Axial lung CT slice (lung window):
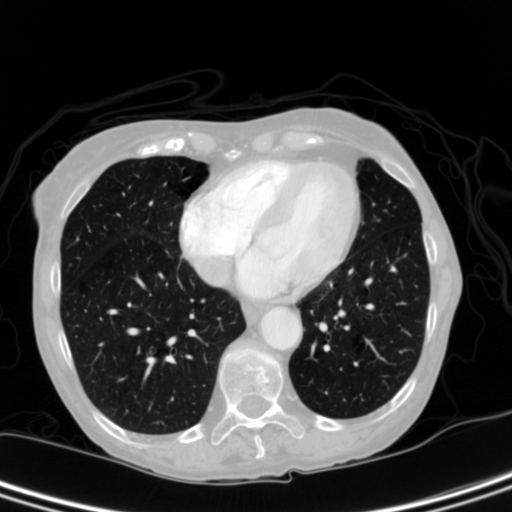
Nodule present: no